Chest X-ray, AP view. Patient: 72 years old, sex M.
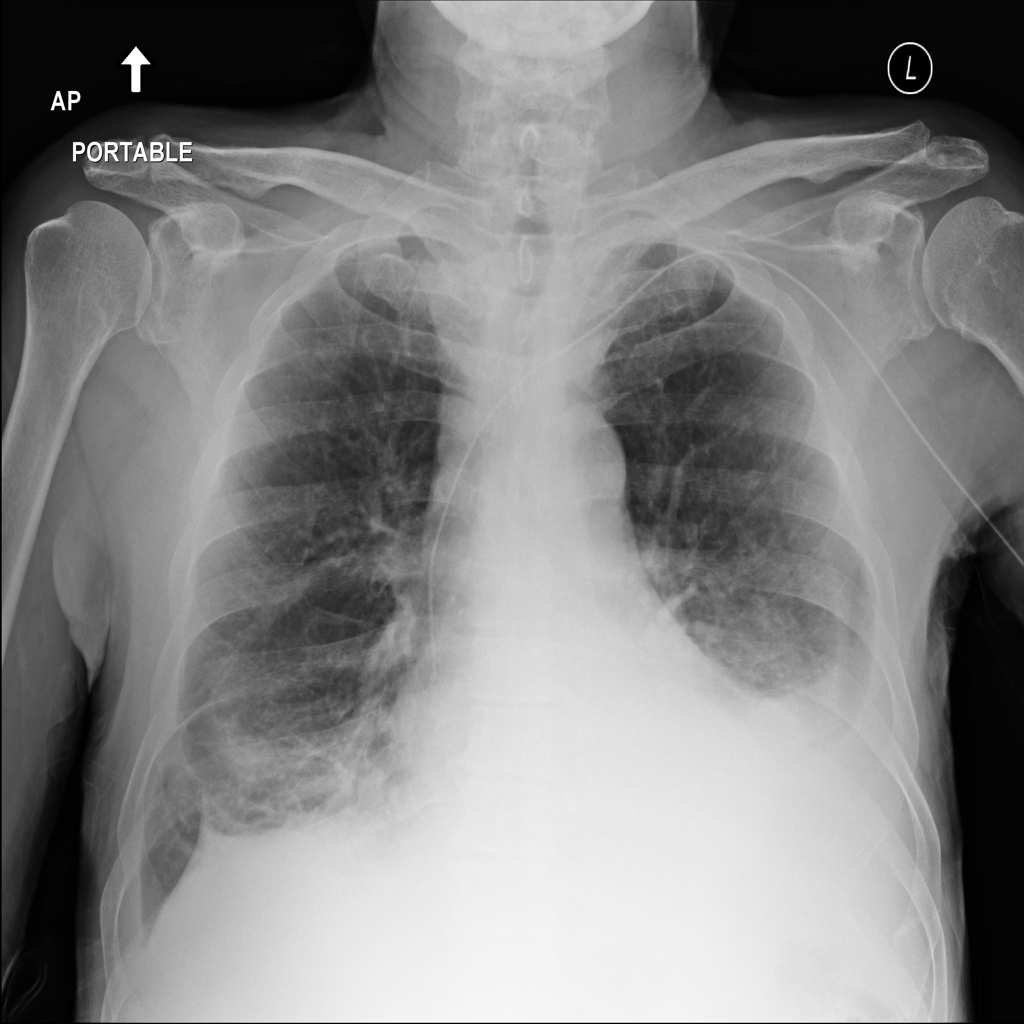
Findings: No Finding